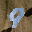
Label: 9